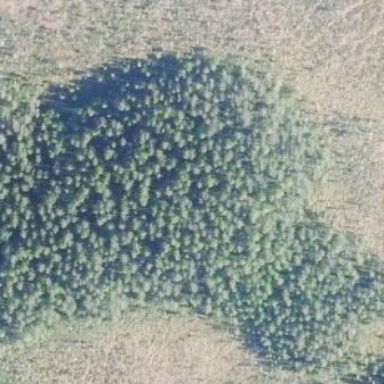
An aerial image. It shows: Forest area.